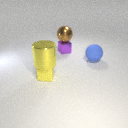
large brown metal sphere behind large yellow metal cylinder